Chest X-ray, PA view. Patient: 43 years old, sex M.
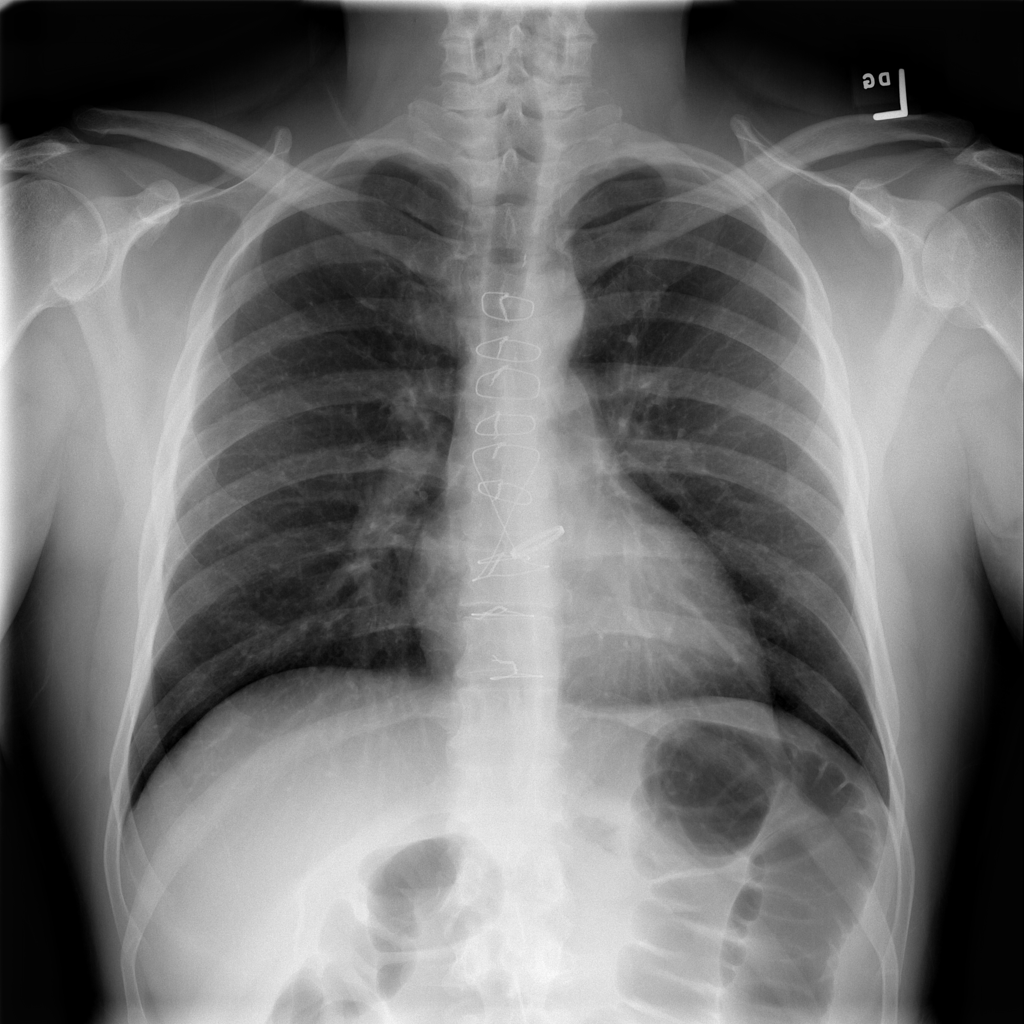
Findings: No Finding